Brain MRI, t2w sequence, axial 2D slice.
Patient: age 44, sex F, weight 95 kg, height 1.95 m
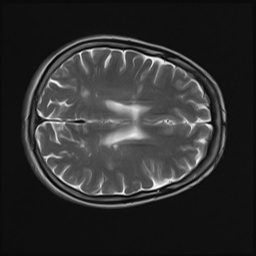